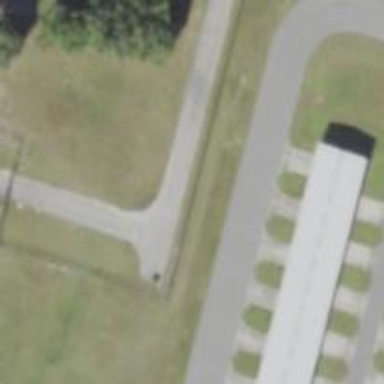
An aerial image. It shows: Image of taxiway at airport.